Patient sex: F
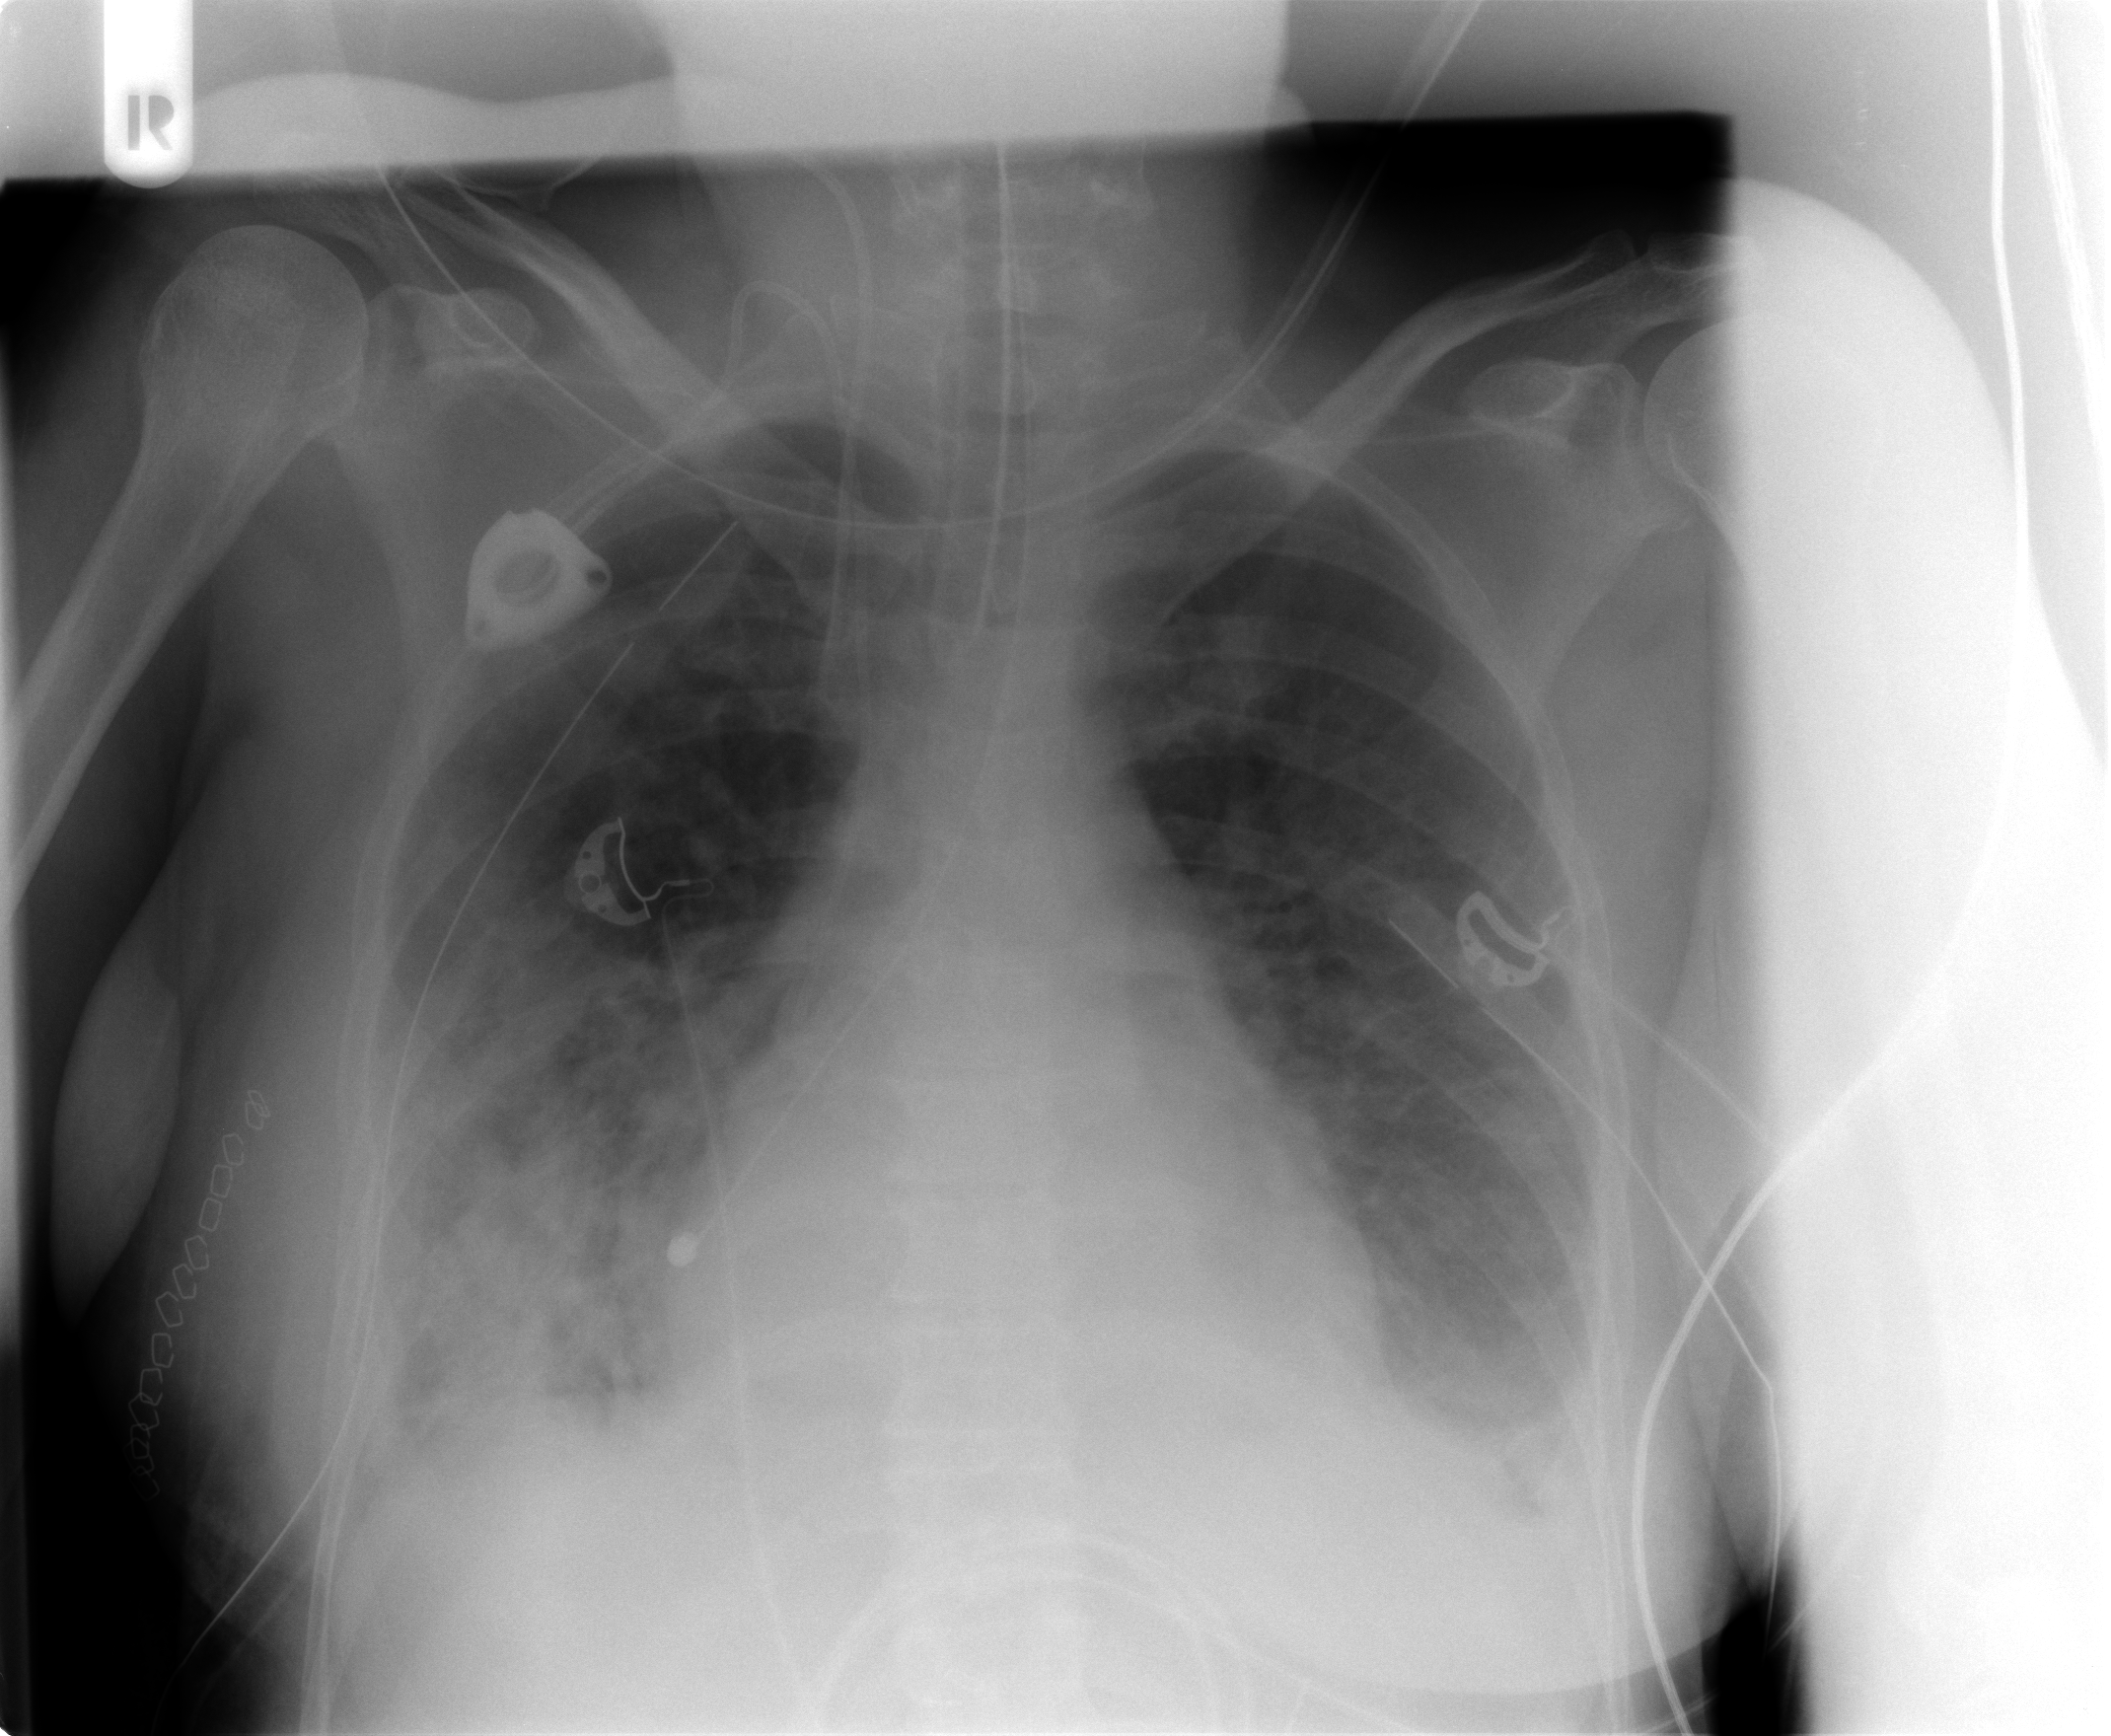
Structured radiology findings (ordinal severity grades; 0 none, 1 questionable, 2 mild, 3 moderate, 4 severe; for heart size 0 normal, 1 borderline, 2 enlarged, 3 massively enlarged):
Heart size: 2
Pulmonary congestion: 0
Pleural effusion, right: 1
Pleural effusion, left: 2
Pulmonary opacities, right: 3
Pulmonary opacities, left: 2
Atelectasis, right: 3
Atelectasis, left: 2